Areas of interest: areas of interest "Yinchuan Head North Youth Hostel"
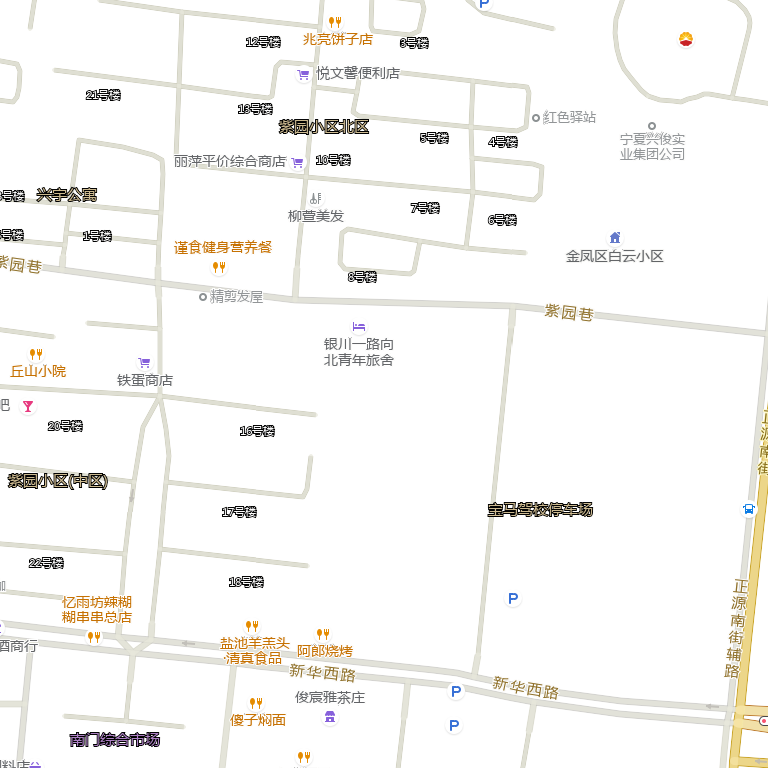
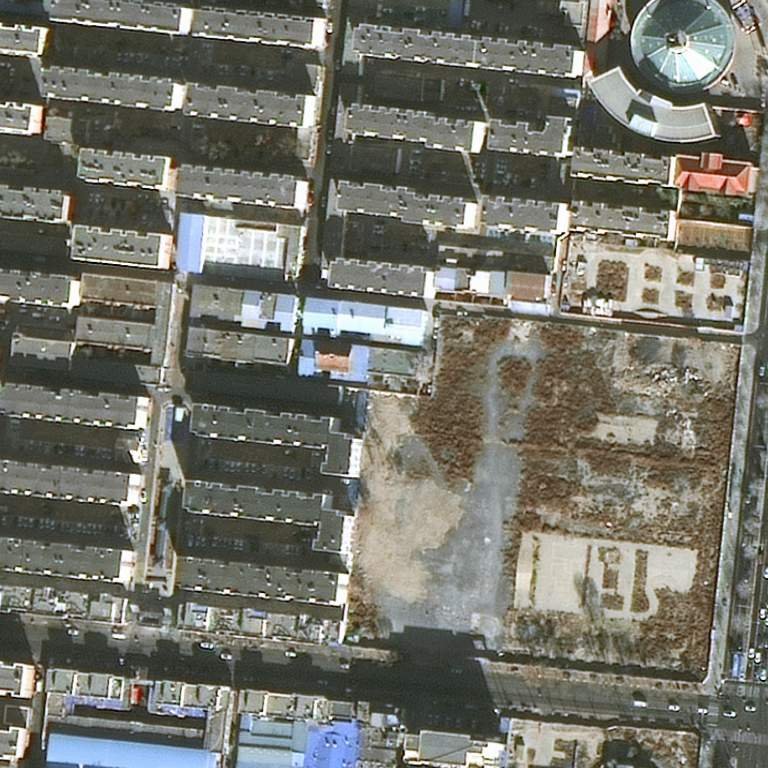